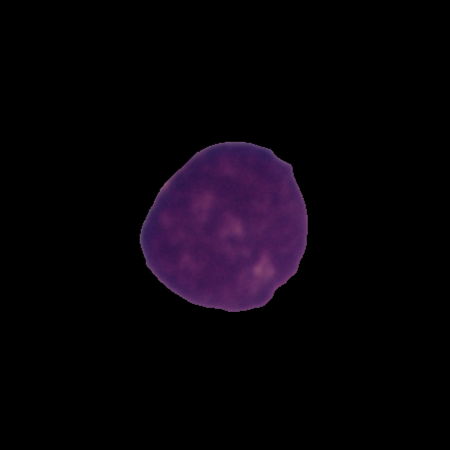
Label: cancer